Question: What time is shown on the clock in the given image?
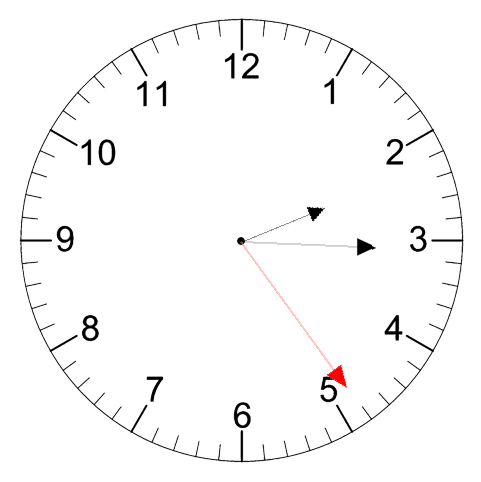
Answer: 02:15:24